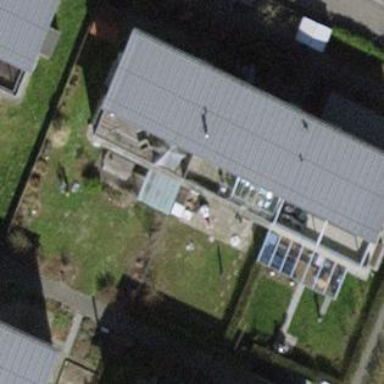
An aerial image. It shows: Flat-roofed building.